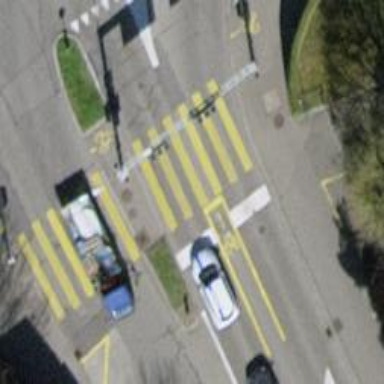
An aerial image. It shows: Road with traffic signals for signaling.